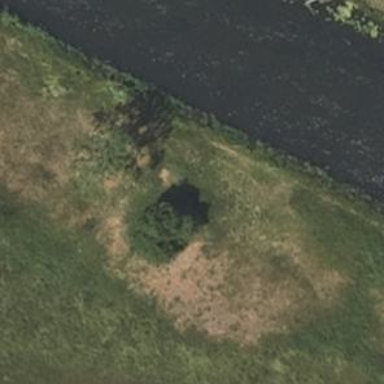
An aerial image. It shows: Deciduous tree with broadleaved leaves.